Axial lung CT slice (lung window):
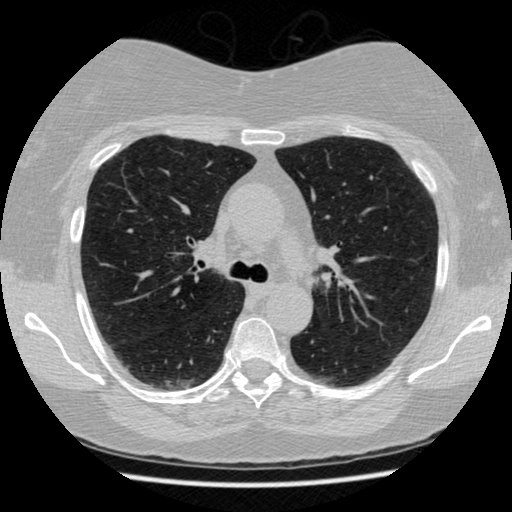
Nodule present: no